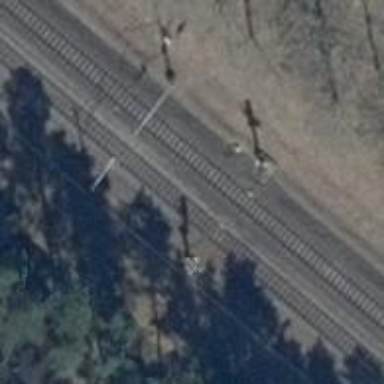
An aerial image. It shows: Railway signal.